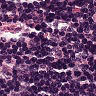
Metastatic tissue present: no